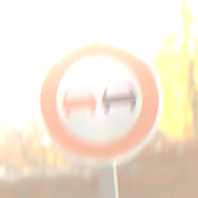
Verkehrszeichen: Ueberholverbot
Umgebung: Roofed, Suburban
Tageszeit: SunriseSunset
Wetter: Clear
Licht: Natural
Jahreszeit: NotSpecified
Kontrast: MediumContrast